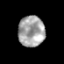
Tissue: prostate
Cell type: T cells
Senescence score: 0.3307
Nuclear area (px): 802
Mean DAPI intensity: 163.31